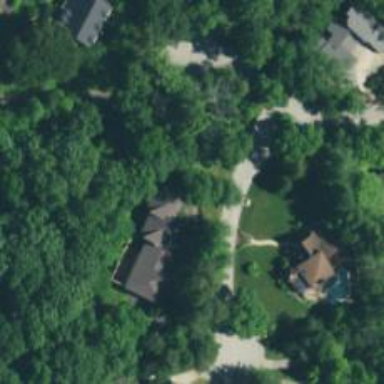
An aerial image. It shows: Driveway leading to service road.